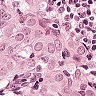
Metastatic tissue present: yes